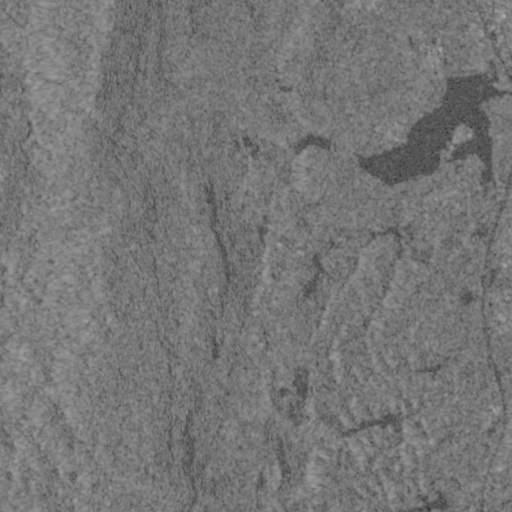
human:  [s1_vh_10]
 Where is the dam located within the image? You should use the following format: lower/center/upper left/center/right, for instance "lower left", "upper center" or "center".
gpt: The dam is located in the lower right of the image.
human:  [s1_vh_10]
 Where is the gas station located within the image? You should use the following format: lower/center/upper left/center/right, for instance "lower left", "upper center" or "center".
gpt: The gas station is located in the upper right of the image.
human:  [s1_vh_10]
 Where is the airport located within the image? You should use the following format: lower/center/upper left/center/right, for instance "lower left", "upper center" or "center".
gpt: There is no airport in the image.

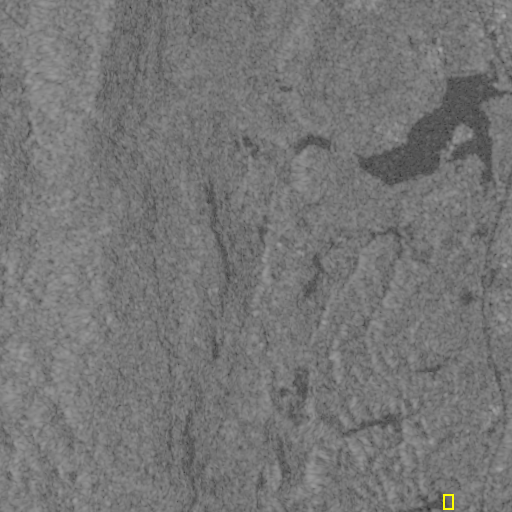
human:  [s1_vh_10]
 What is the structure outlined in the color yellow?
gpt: The structure outlined in yellow is a dam.
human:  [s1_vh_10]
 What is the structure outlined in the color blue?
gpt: There is no blue outline.